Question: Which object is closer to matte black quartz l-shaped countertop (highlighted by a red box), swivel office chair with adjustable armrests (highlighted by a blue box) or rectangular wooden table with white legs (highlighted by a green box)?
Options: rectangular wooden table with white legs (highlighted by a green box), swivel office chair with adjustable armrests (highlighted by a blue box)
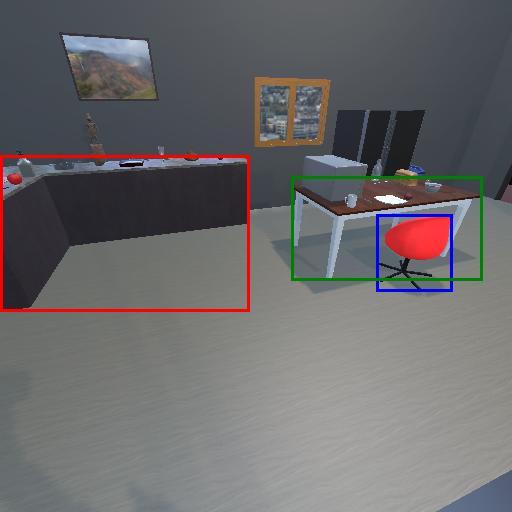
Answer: rectangular wooden table with white legs (highlighted by a green box)